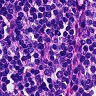
Metastatic tissue present: no